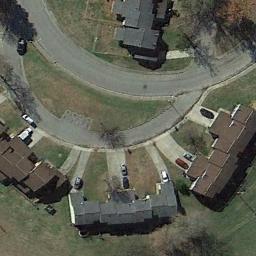
Label: residential